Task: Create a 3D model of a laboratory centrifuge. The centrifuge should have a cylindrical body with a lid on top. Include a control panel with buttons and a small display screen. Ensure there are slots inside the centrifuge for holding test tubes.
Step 364:
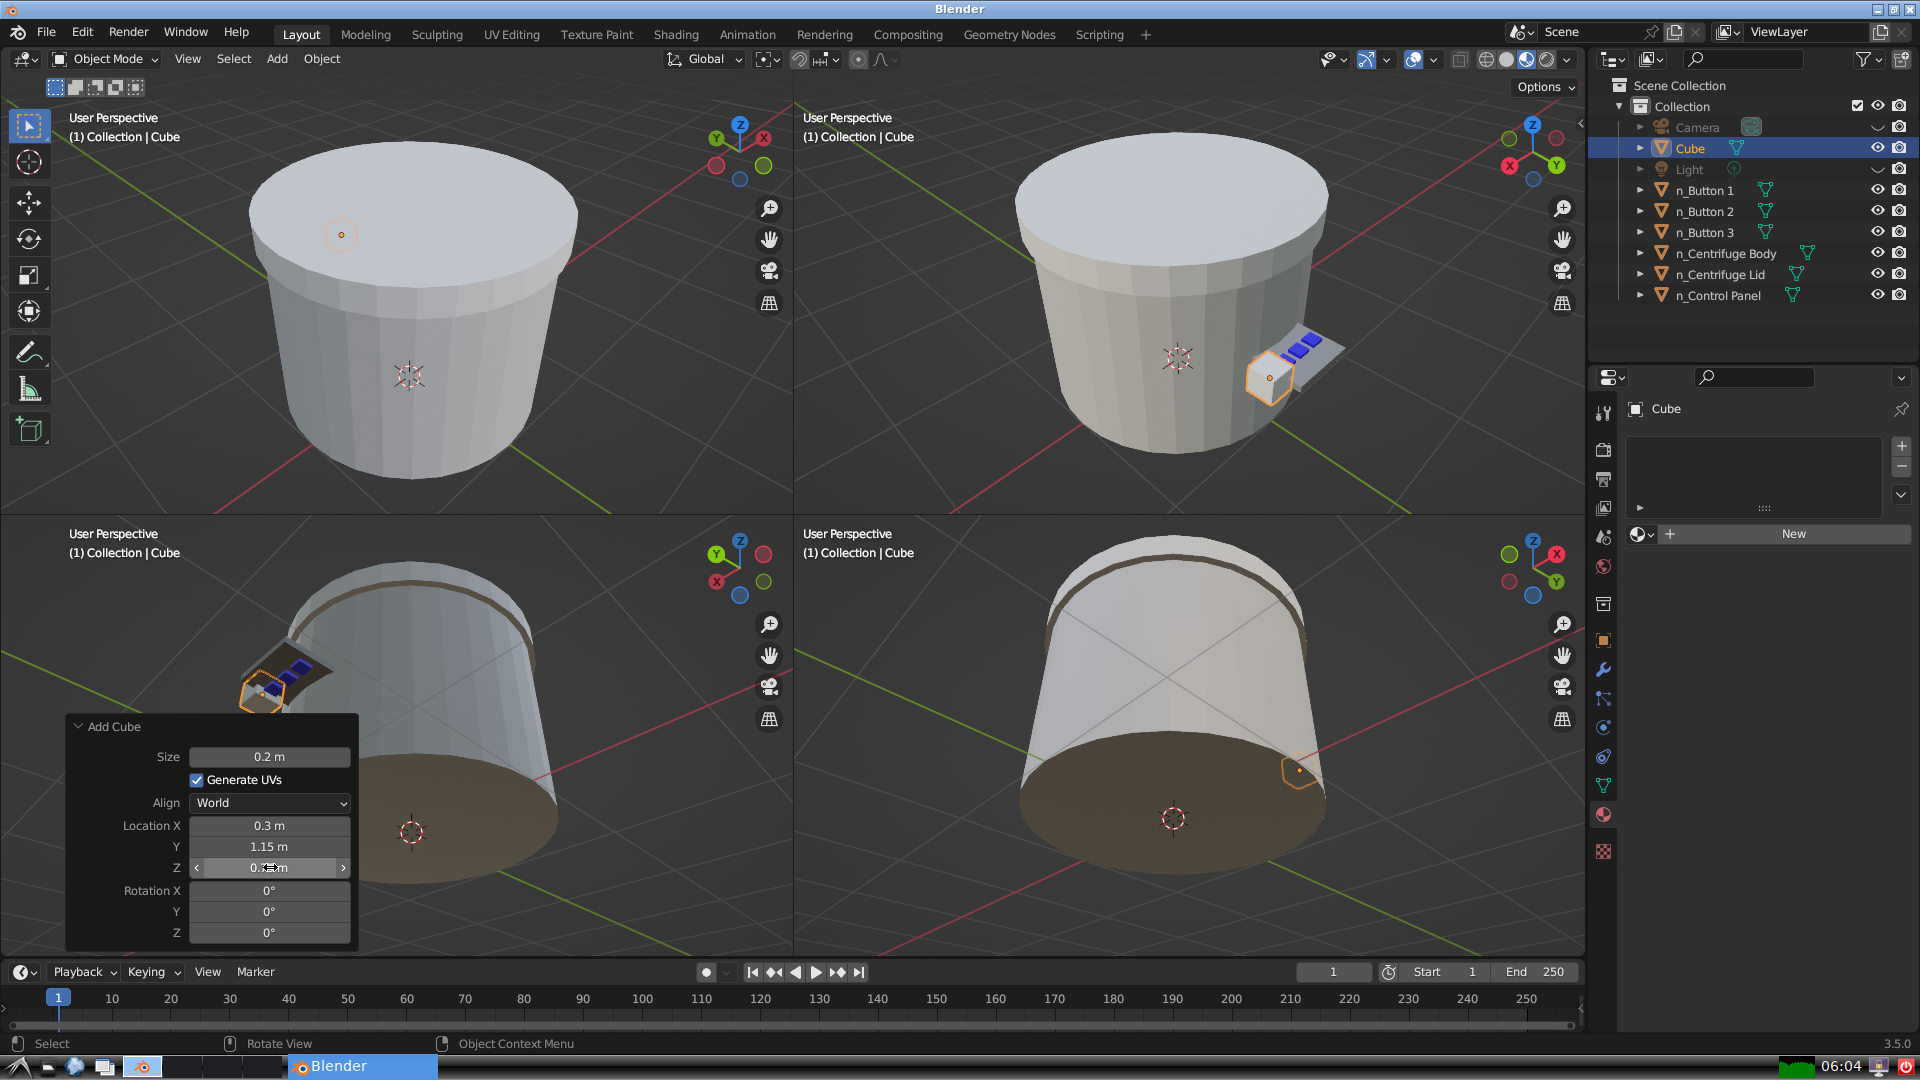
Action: {"mouse_move": [960, 540]}